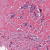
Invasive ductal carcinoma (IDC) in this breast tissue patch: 1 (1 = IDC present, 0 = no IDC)